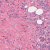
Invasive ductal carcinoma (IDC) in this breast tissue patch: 1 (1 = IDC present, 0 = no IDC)